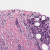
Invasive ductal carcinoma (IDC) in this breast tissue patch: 1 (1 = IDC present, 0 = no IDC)